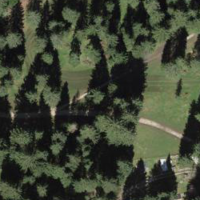
EUNIS habitat code: 44
Species observed at this site:
Sorbus aucuparia